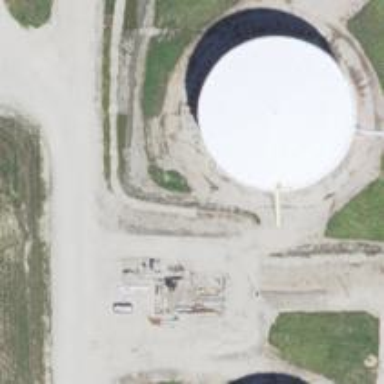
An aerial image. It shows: Storage tank created as man-made structure.